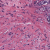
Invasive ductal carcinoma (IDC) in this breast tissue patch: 1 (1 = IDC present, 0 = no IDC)